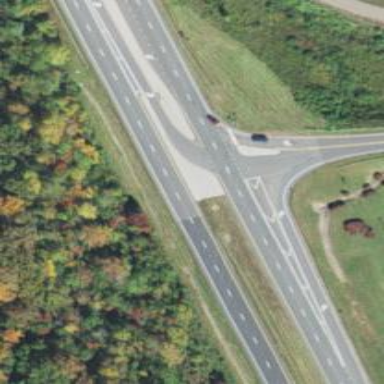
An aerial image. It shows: Trunk link highway.